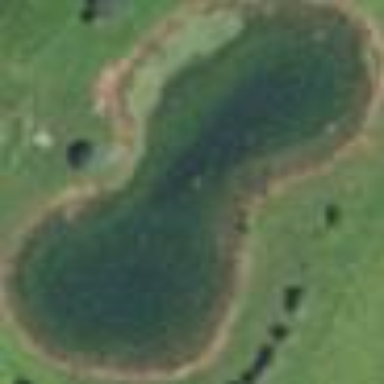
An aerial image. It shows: Peaceful pond surrounded by nature.